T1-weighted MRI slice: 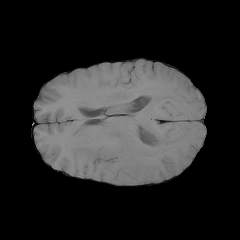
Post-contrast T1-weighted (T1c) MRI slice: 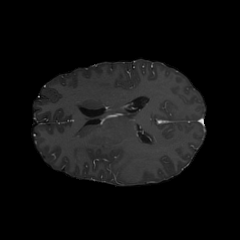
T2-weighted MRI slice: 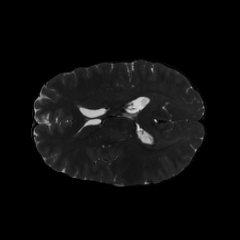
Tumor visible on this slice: no